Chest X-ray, AP view. Patient: 47 years old, sex F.
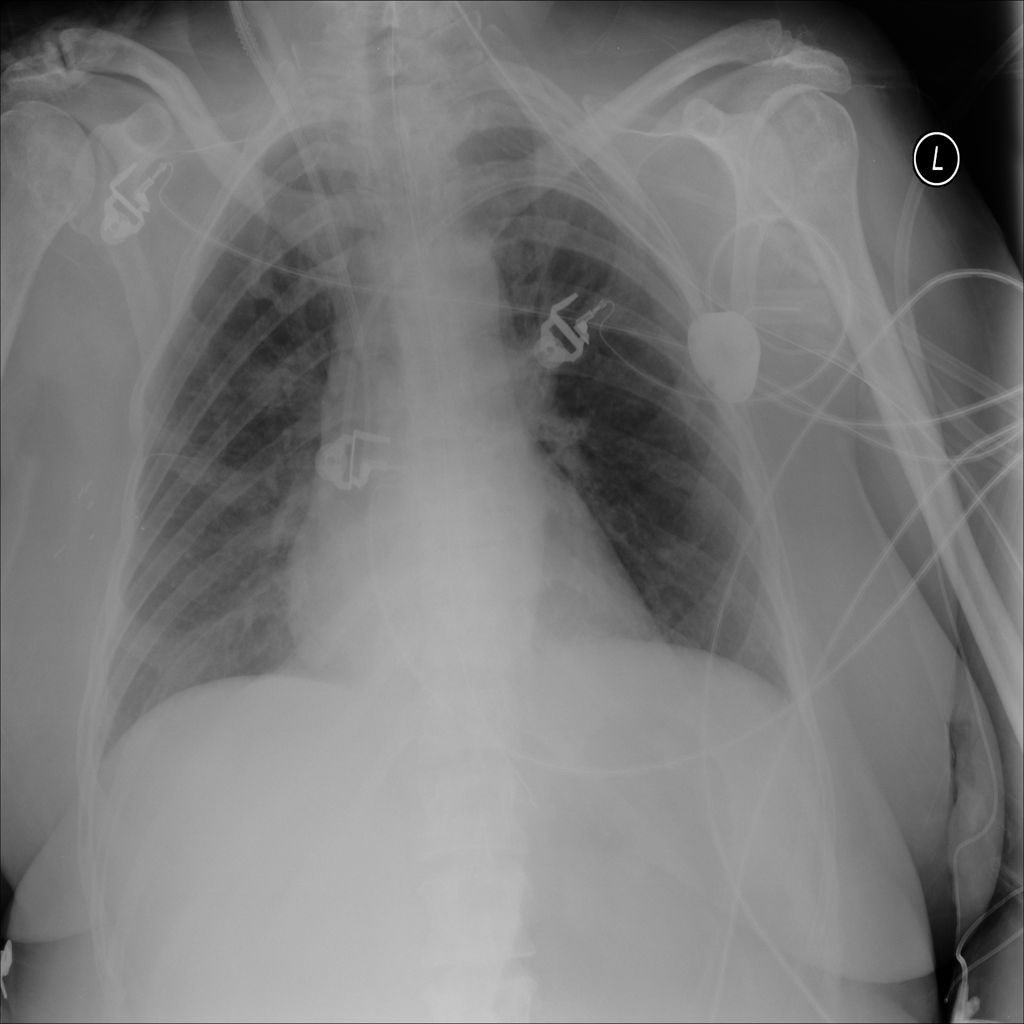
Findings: No Finding